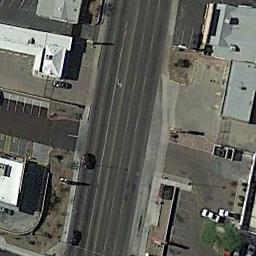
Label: freeway